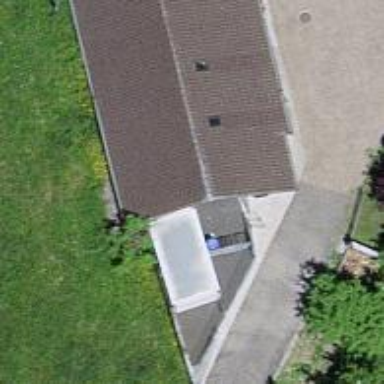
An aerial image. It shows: Detached building.